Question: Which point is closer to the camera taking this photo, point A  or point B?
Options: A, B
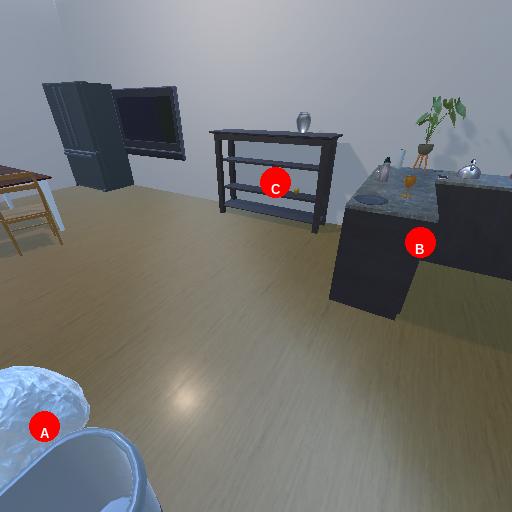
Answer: A